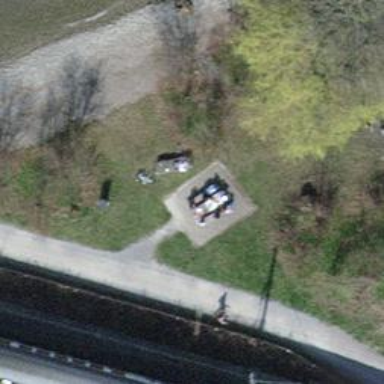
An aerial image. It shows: Picnic table located in leisure land area.